Field crop: tomato
Growth stage: 1
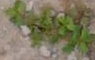
Species: portulaca